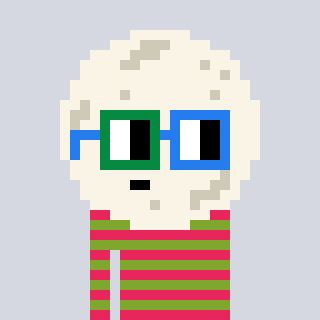
a pixel art character with square green and blue glasses, a moon-shaped head and a slimegreen-colored body on a cool background